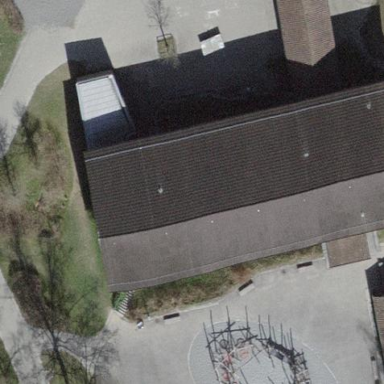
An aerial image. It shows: School building.